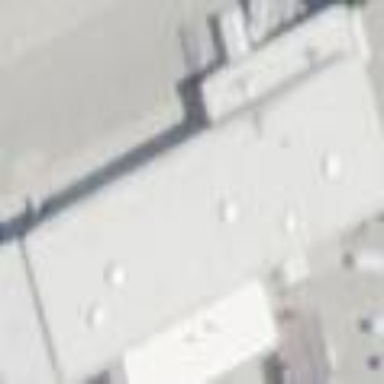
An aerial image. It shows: Commercial building.